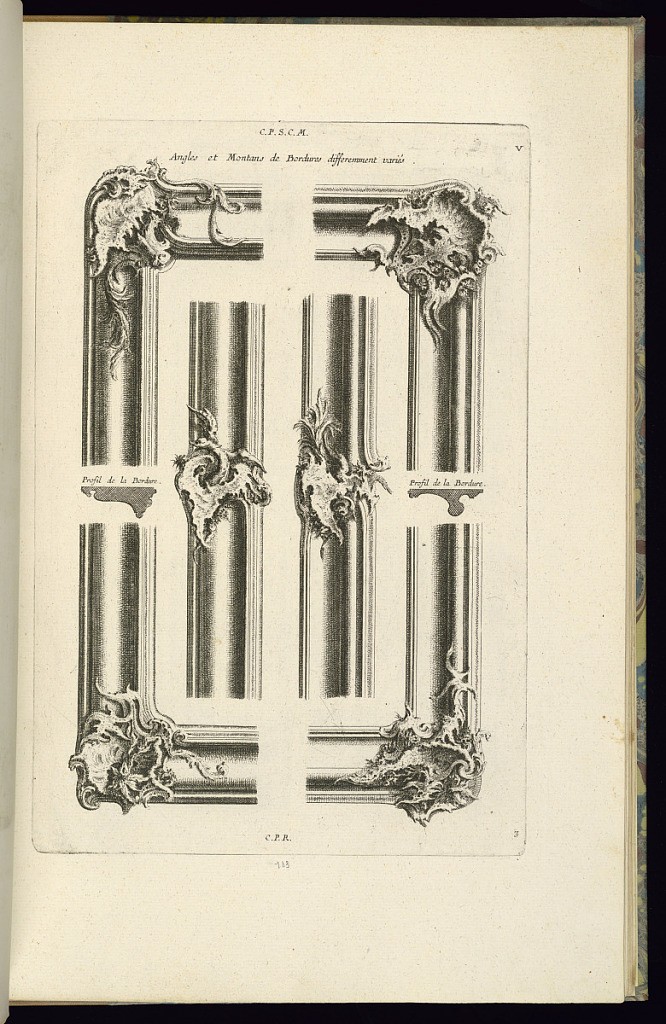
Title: Angles et Montans de Bordures Differemment Variés
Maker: François de Cuvilliés the Elder, Belgian, 1695 - 1768
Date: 1745
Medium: Etching and engraving on off-white laid paper
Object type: Print
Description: Different designs for the angles and lengths of painting frames. The frame borders are decorated with ornament motifs including rinceaux and shell motifs. The plate is numbered.